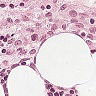
Metastatic tissue present: no